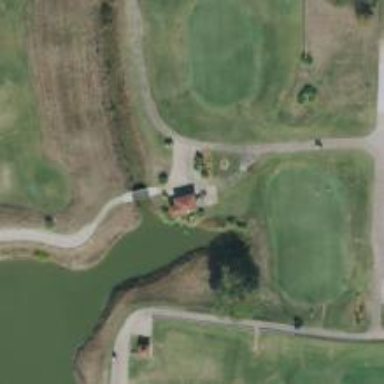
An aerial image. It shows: Path for both road and golf.